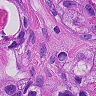
Metastatic tissue present: yes